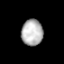
Tissue: lung
Cell type: Endothelial cells
Senescence score: 0.6116
Nuclear area (px): 551
Mean DAPI intensity: 180.808